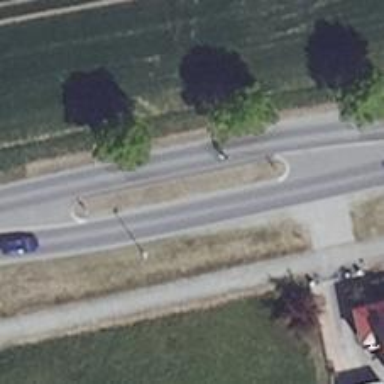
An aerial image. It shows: Traffic calming island.